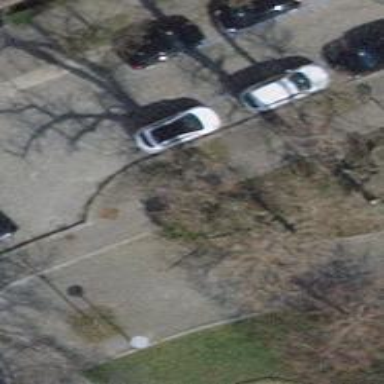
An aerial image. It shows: Asphalt sidewalk.